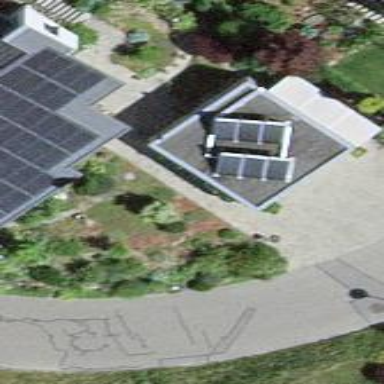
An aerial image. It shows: Garage.